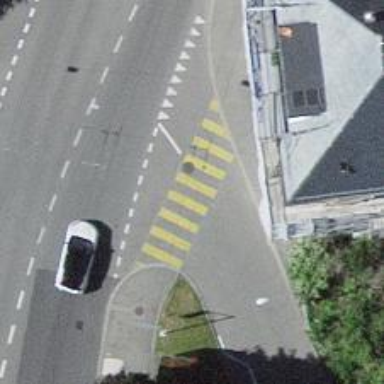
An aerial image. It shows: Zebra crossing with visible markings on footway.